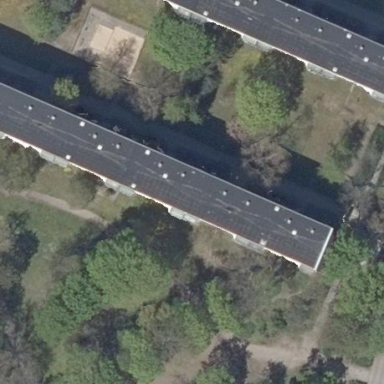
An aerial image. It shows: Apartment building with flat roof.